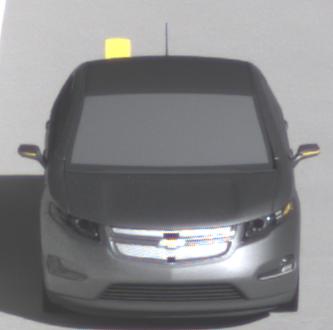
Make: Chevrolet
Model: Volt
Detailed model: Volt
Model produced from: 2011/11
Model produced until: 2014/08
Doors: 5
Color: gray
Road condition: dry road
Daytime: morning or afternoon
Contrast: high contrast